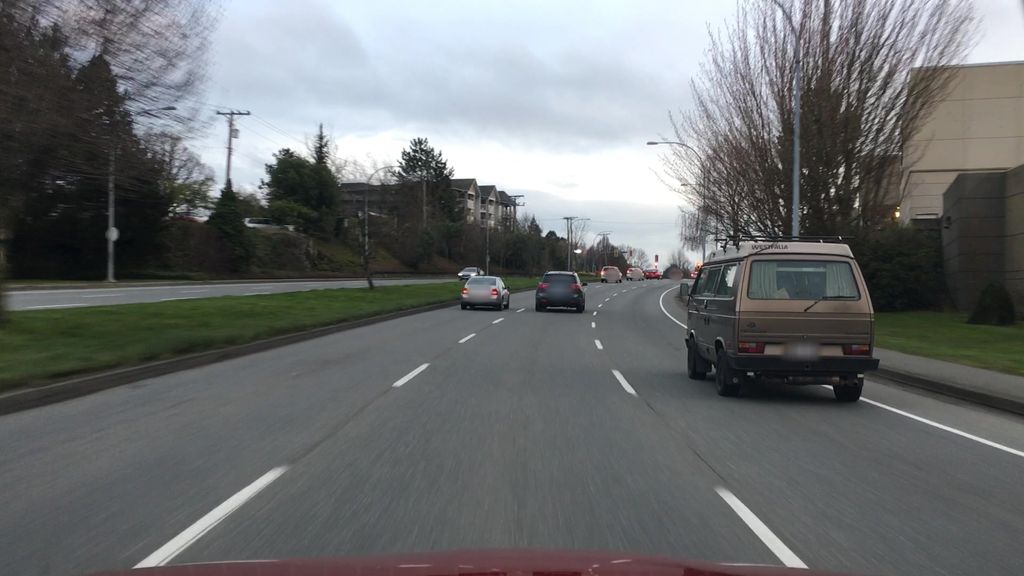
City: victoria